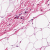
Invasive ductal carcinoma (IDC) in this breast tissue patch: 0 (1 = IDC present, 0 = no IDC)